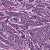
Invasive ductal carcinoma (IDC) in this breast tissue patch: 1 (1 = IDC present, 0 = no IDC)